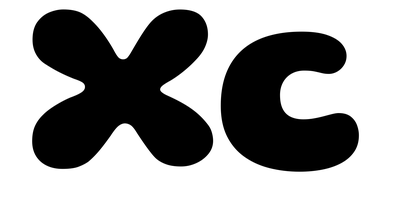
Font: Gluten_ExtraBold